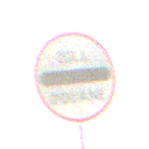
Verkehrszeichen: Zollstelle
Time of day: MorningAfternoon
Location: Outdoor (Suburban)
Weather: PartlyCloudy
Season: NotSpecified
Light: Natural